Question: I just wonder if it is possible to have different speeds on scrolling. Imagine we have two 'ImageViews' in the page. while I'm scrolling first 'ImageView' should move faster than the second 'ImageView'. Is it possible and do you have any example for that ?!
Cheers
As it shows on the image below, when starts scrolling imageView 1 move more than the imageView 2
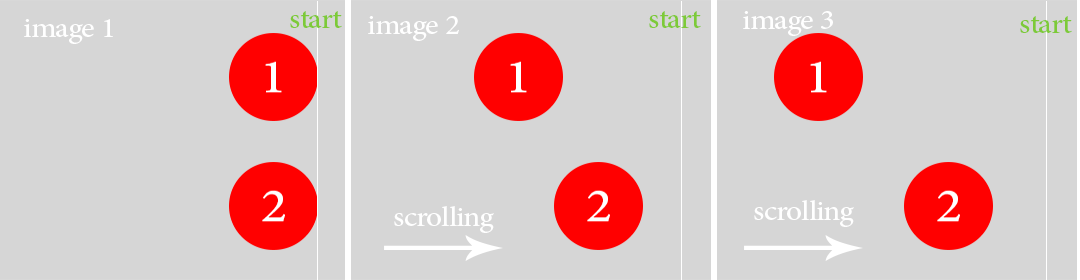
Answer: I suspect that you're looking for the PARALLAX effect:
Have a look <URL>.
The former seems to be more Wallpaper oriented, but worth a deeper look.
The second is a link to CodeProject where there's a link to an open source game.
Parallax effect is much used in games, especially the horizontal/vertical scrollers.
At least, when I was a kid (80s)